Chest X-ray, PA view. Patient: 81 years old, sex M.
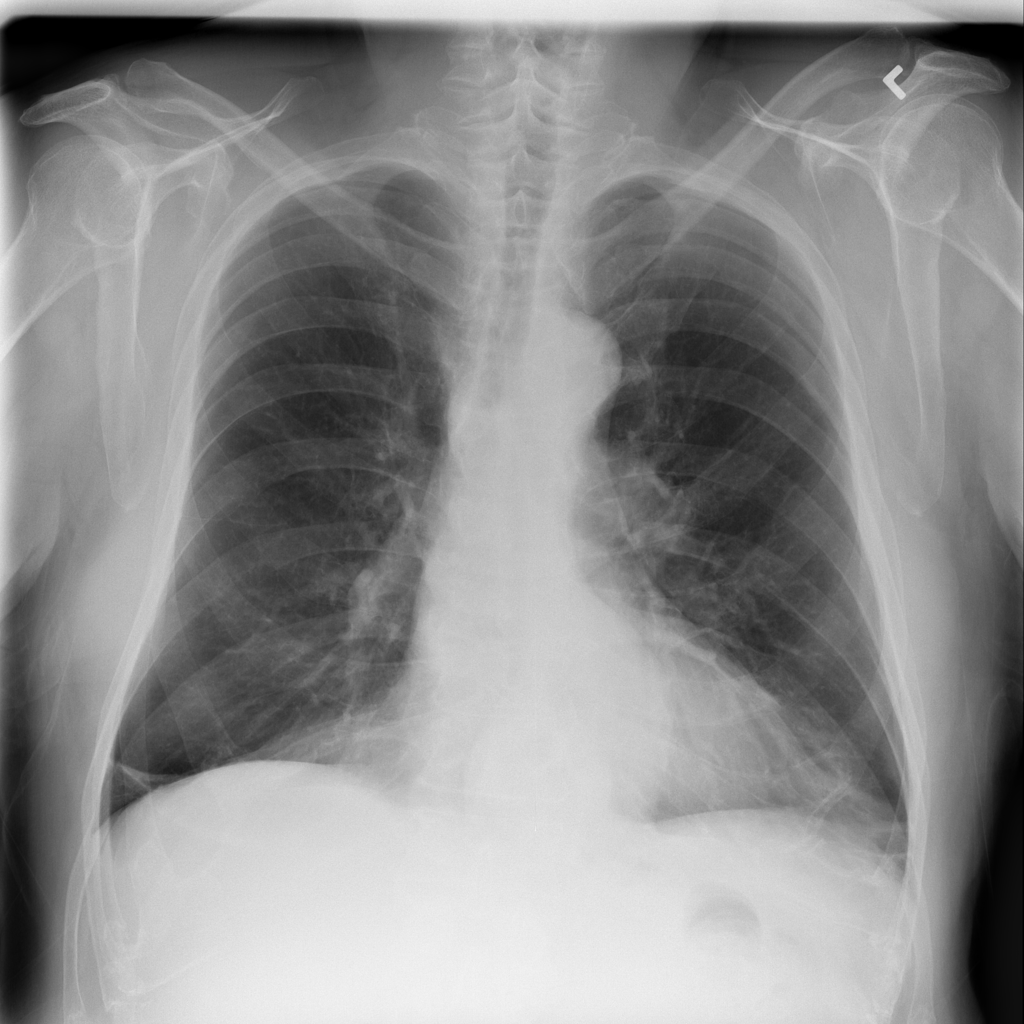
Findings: Atelectasis